Aerial crown-view tile of a tropical tree (Barro Colorado Island, Panama), acquired 20240716:
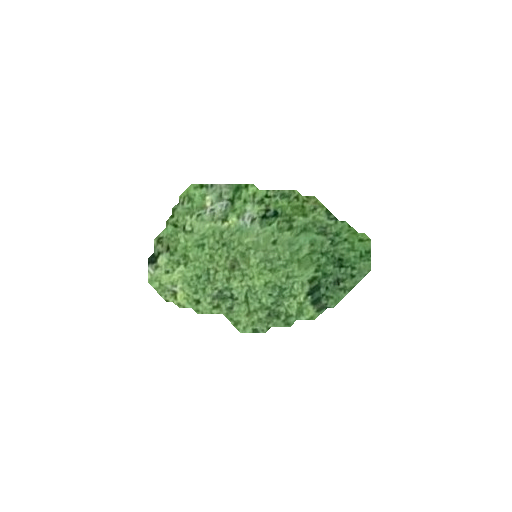
Species: Calophyllum longifolium
GBIF accepted scientific name: Calophyllum longifolium
Crown area: 37.835 m²